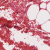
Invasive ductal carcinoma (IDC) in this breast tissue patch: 0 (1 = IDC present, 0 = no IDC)